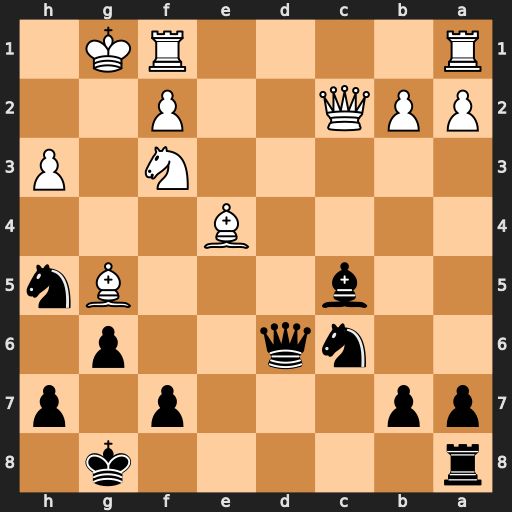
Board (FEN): r5k1/pp3p1p/2nq2p1/2b3Bn/4B3/5N1P/PPQ2P2/R4RK1
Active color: b
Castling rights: -
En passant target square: -
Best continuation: Qg3+ Kh1 Qxh3+